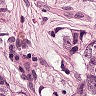
Metastatic tissue present: yes